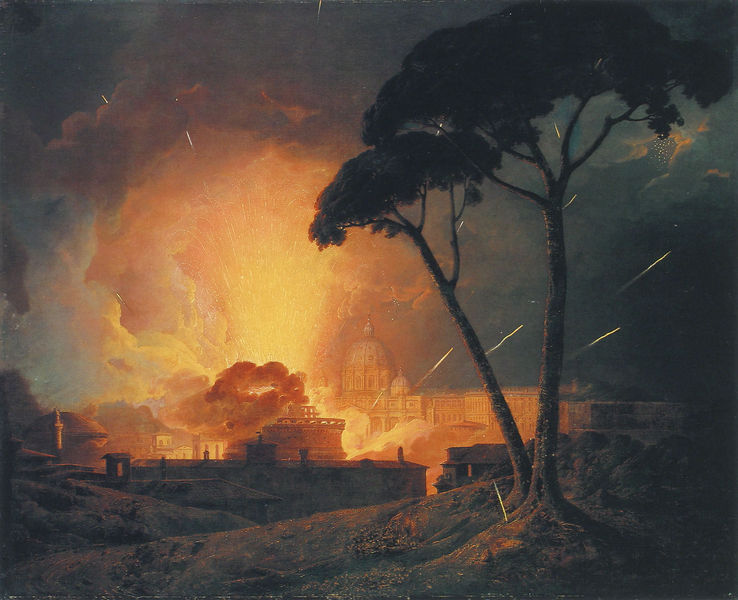
Titel: Das alljährliche Feuerwerk bei dem Kastell Sant’Angelo
Künstler: Joseph Wright
Institution: Liverpool, Walker Art Gallery
Schlagwörter: baum, feuer, gemälde, himmel, wolken, landschaft, menschen, nacht, bild, hügel, rauch, kuppel, brand, krieg, explosion, rom, kiefer, pinie, jerusalem, petersdom, bombe, funken